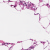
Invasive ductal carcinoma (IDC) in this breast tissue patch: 0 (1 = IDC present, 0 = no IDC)